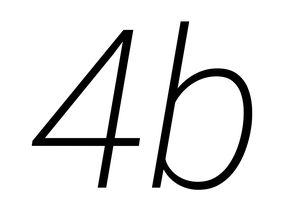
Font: Roboto-Italic_ExtraLight_Italic